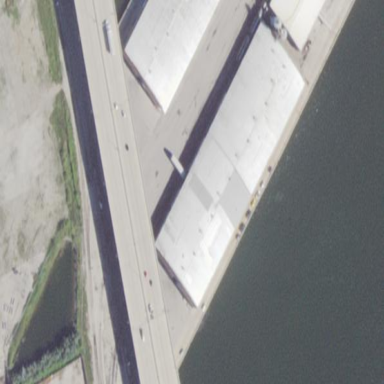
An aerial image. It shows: Warehouse building.